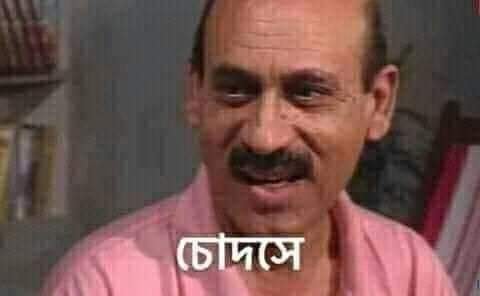
Caption: চোদসে
Label: non-hate